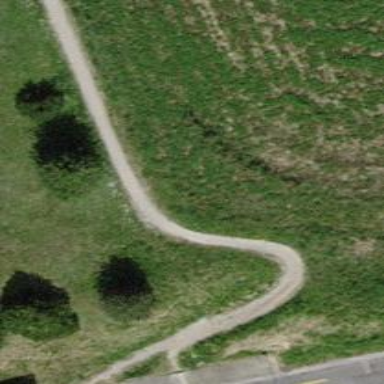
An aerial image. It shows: Path surfaced with fine gravel.